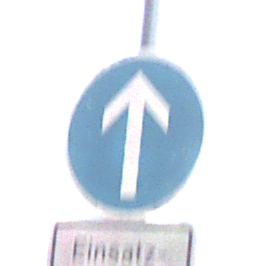
Verkehrszeichen: VorgeschriebeneFahrtrichtungGeradeaus
Zusatzzeichen unten: BesondereFahrzeugeUndTransportgueter3
Umgebung: Outdoor, Nature
Tageszeit: Midday
Wetter: PartlyCloudy
Licht: Natural
Jahreszeit: NotSpecified
Kontrast: HighContrast